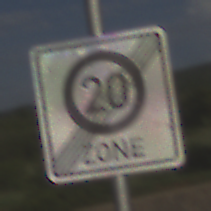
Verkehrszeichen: EndeZone20
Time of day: MorningAfternoon
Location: Outdoor (RoadRail)
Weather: PartlyCloudy
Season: NotSpecified
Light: Natural